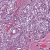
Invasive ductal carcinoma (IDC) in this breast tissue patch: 1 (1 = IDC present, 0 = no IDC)